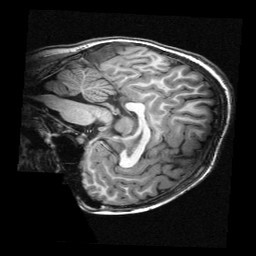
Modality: T1w
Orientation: sagittal
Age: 11
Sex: male
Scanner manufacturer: siemens
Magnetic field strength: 3 T
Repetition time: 2.3 s
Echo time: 0.00336 s